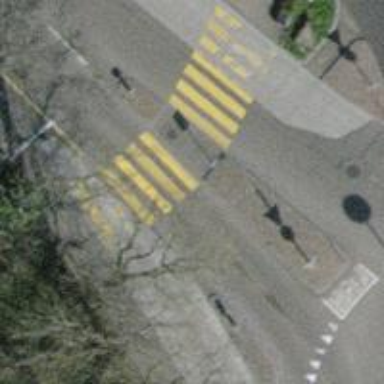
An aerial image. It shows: Uncontrolled zebra crossing with marked island on the road.